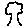
Label: tree